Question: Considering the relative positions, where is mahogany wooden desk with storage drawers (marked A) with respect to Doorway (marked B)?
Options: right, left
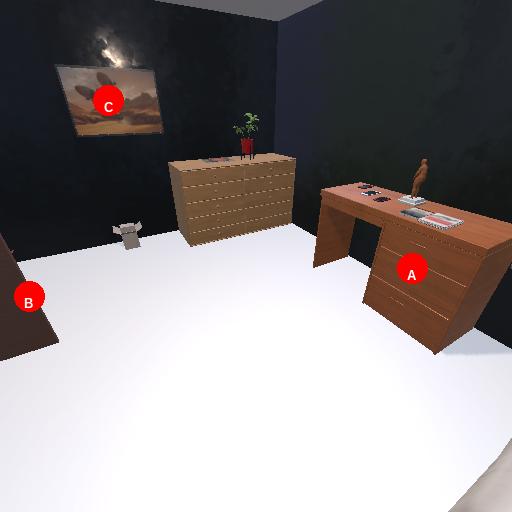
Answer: right